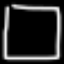
Label: square